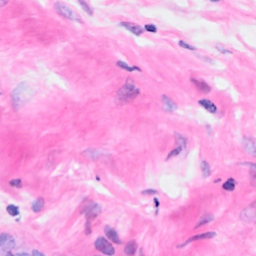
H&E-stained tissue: Breast